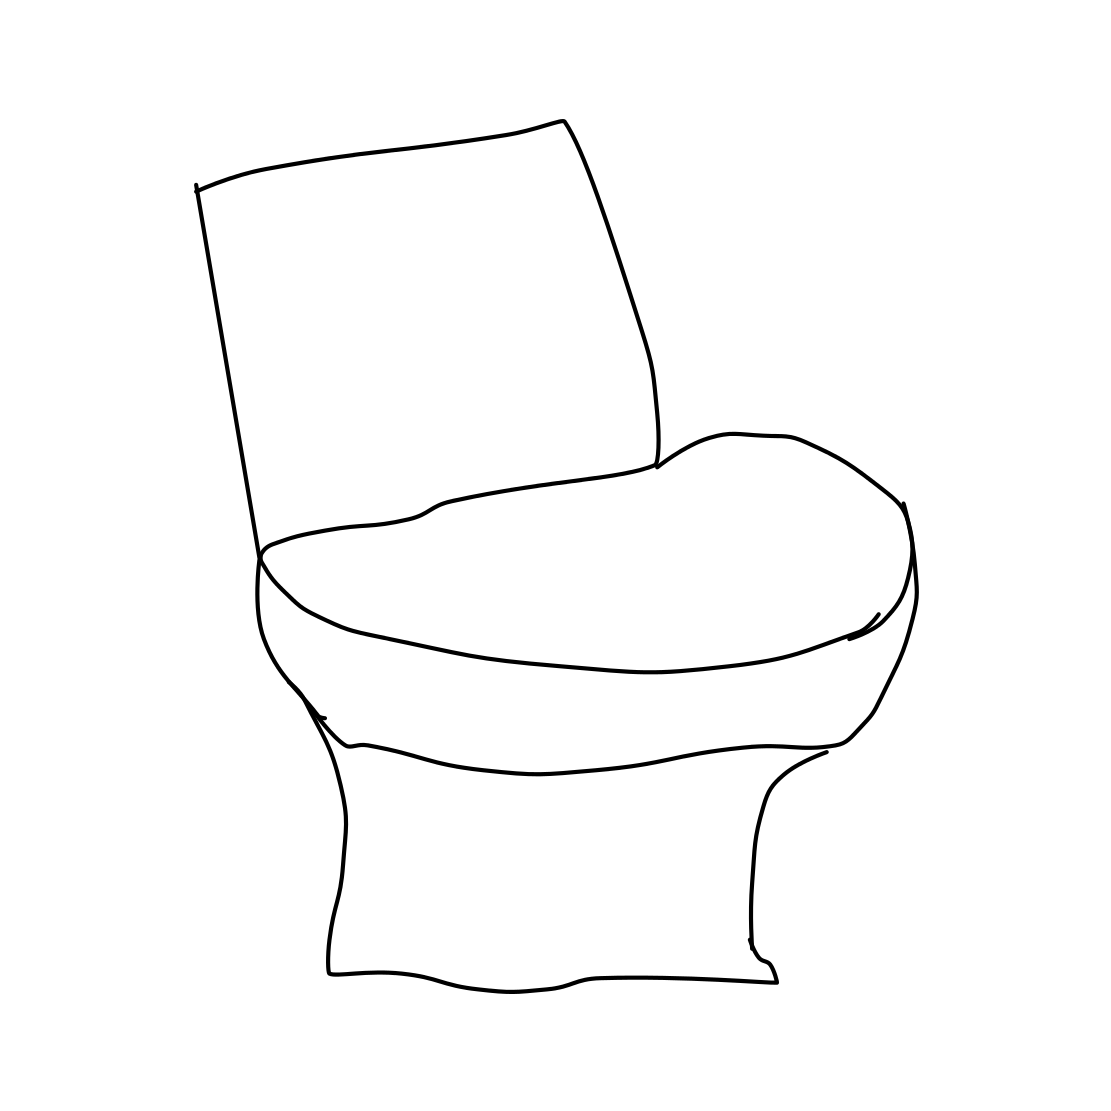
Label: toilet